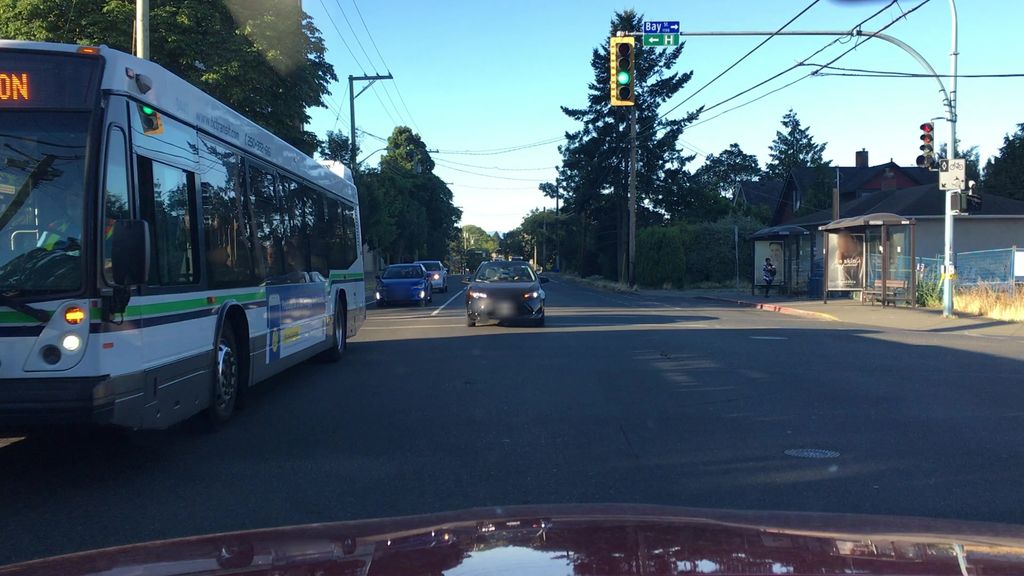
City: victoria